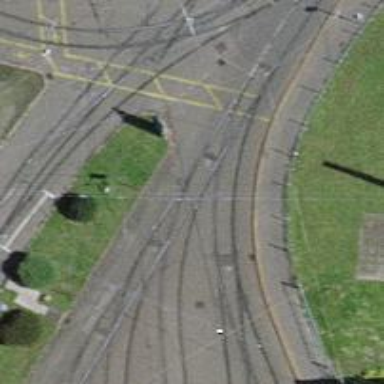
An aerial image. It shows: Site related to railway infrastructure.